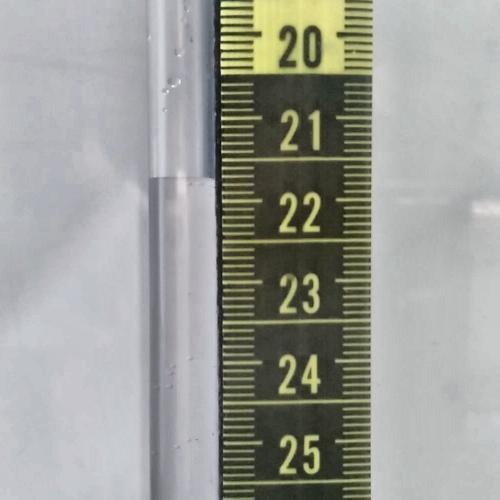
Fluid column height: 21.7 cm